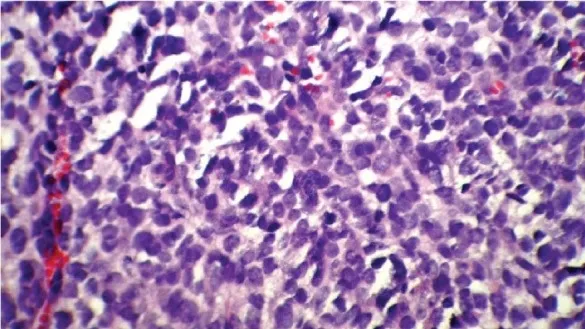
A high-magnification (40x) pathology shows round cells with small to moderate amounts of cytoplasm and high mitotic activity accompanied by vascular invasion.
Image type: pathology (h&e)